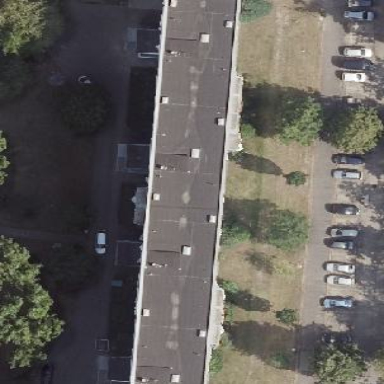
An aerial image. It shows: Building with apartments and flat roof.